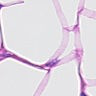
Metastatic tissue present: no